Question: I solved this problem by myself. I put it here for further reference. I found that I wired to in , instead of add the following line in :
'''
[self.window setRootViewController:self.tabBarController];
'''
Everything is fine after removing the link in MainWindow.
I guess it may triggered the view of the first tab, which has an un-initialed array.
Anyway, I still dont no why it is ok under ios4.
Thanks.

---
thanks for comments and answers, it happens getting into didFinishLaunchingWithOptions. however I still paste didFinishLaunchingWithOptions here to see if I miss anything.
ps: it works perfect on ios 4.x
'''
- (BOOL)application:(UIApplication *)application didFinishLaunchingWithOptions:(NSDictionary *)launchOptions
return YES;
}
'''
---
Hi I got a strange problem which happens before didFinishLaunchingWithOptions, so I have no idea how to handle it. Can anyone give any hint? Thanks you.
'''
2012-03-10 18:03:12.642[95579:17003] Unresolved error (null), (null)
2012-03-10 18:03:12.644[95579:17003] *** Terminating app due to uncaught exception 'NSRangeException', reason: '*** -[__NSArrayM objectAtIndex:]: index 0 beyond bounds for empty array'
*** First throw call stack:
(0x1a07052 0x1fbbd0a 0x19f3db8 0x16c57 0x19d15 0x973e 0x8665 0xa1a64e 0xa19c1c 0xa4056d 0xa2ad47 0xa41441 0xa4145d 0xa4145d 0xa414f9 0x981d65 0x981dac 0xb7274e 0xb74010 0x95414a 0x954461 0x9537c0 0x962743 0x9631f8 0x956aa9 0x28f4fa9 0x19db1c5 0x1940022 0x193e90a 0x193ddb4 0x193dccb 0x9532a7 0x954a9b 0x2690 0x1eb5)
terminate called throwing an exceptionCurrent language: auto; currently objective-c
'''
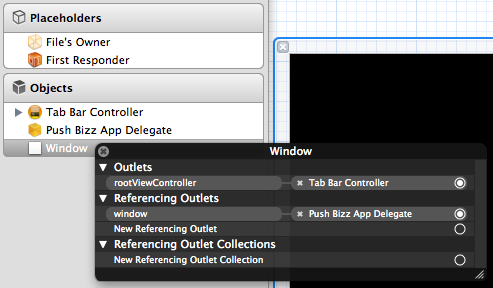
Answer: Check first if the array is empty:
'''
if ([array count] > 0) {
/* do something with your array */
}
'''
If you need to look inside the array, set a breakpoint and look inside while debugging.